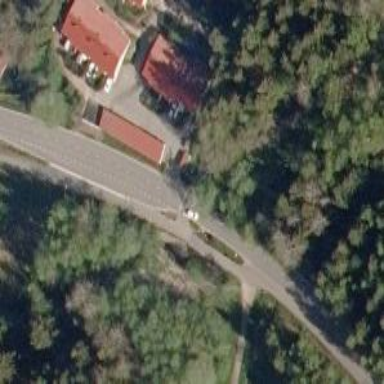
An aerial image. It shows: Asphalt cycleway.